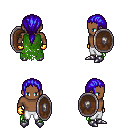
a pixel art fantasy rpg character, male body template, human, dark skin, green tattered cape, white pants, blue ponytail hairstyle, gold gloves, metal boots, shield, four views (front, back, left, right), 2x2 character sprite sheet, small pixel art, hard edges, no anti-aliasing